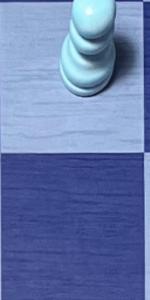
Label: Empty